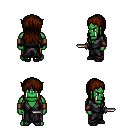
a pixel art fantasy rpg character, male body template, orc, green skin, gray robe, robe skirt, brown unkempt hairstyle, leather bracers, ghillies, dagger, four views (front, back, left, right), 2x2 character sprite sheet, small pixel art, hard edges, no anti-aliasing